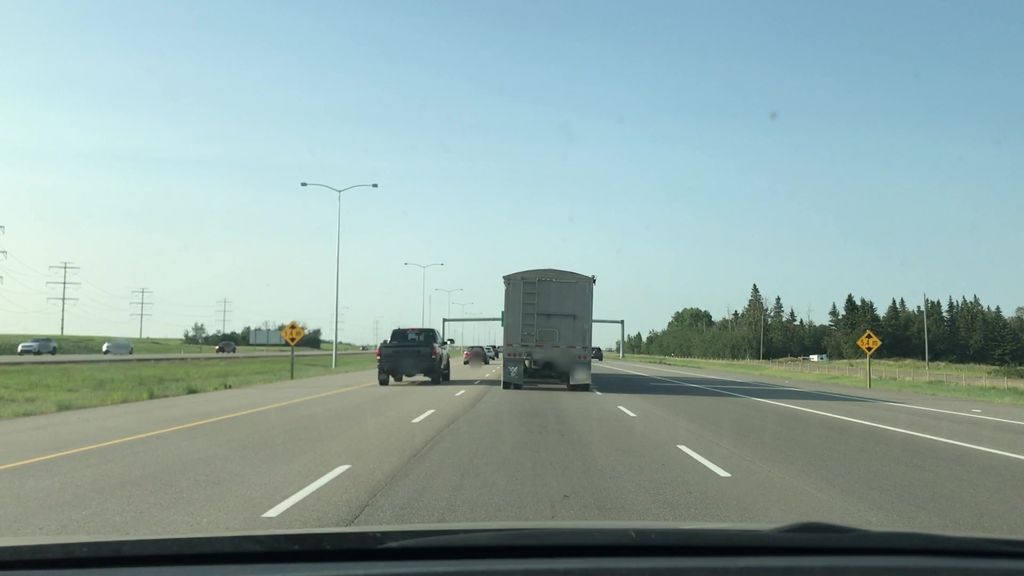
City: edmonton